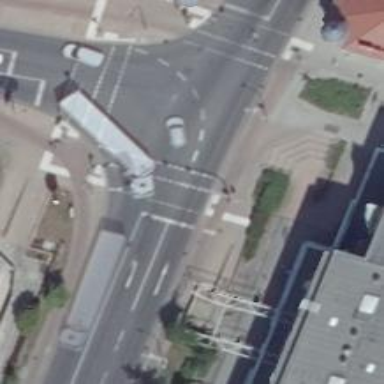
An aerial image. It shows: Road crossing with traffic signals.